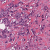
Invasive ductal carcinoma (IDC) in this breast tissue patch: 1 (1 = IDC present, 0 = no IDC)